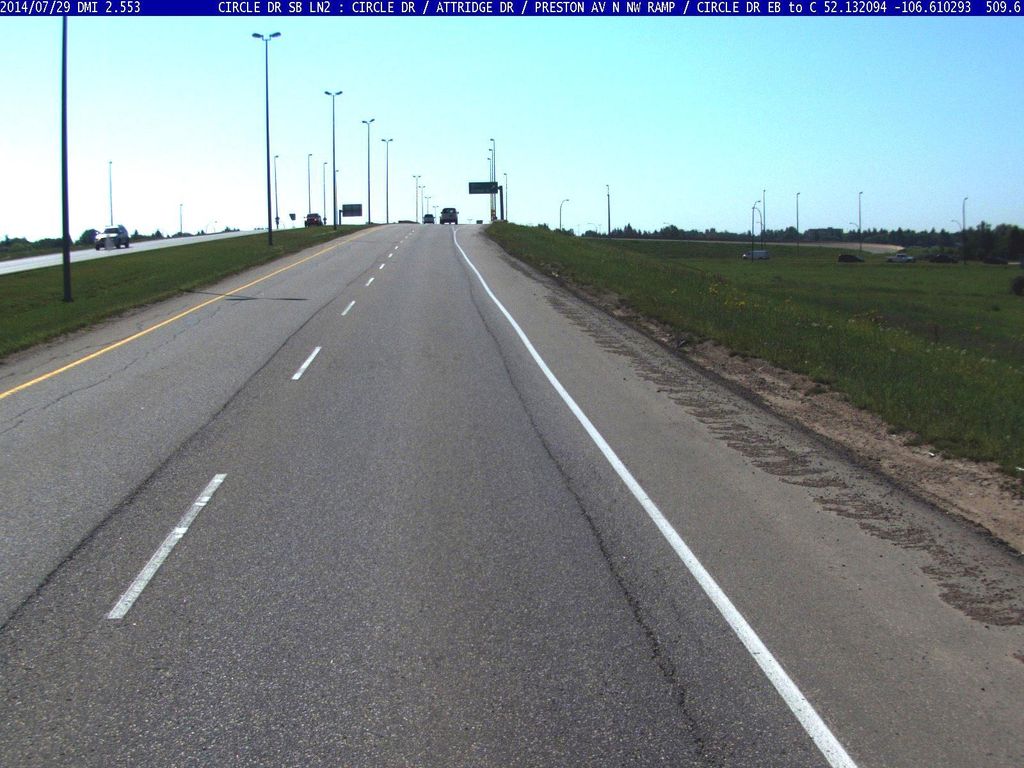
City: saskatoon